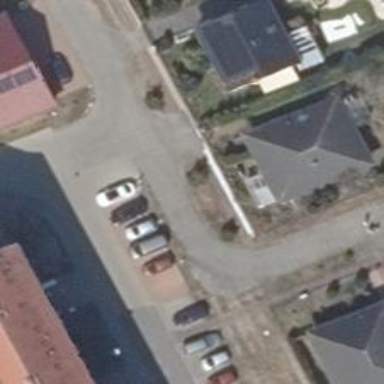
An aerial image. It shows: Residential road without sidewalk.